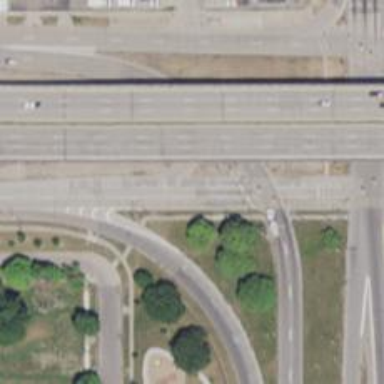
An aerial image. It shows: Trunk highway.